Field crop: tomato
Growth stage: 2
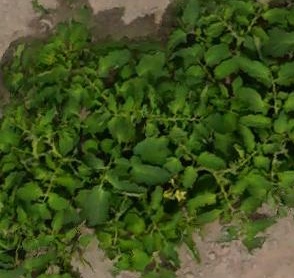
Species: tomato